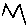
Label: zigzag